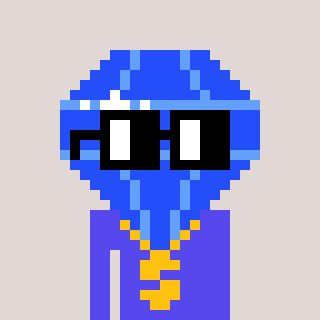
a pixel art character with square black glasses, a blue diamond-shaped head and a computerblue-colored body on a warm background